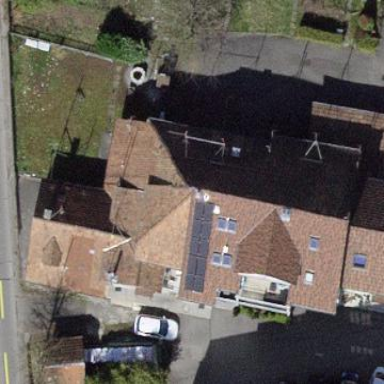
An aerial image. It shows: Terrace building.